Interaction volume radius: 5 \u00c5
Interaction volume height: 40 \u00c5
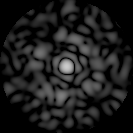
Disorder parameter: 0.8628